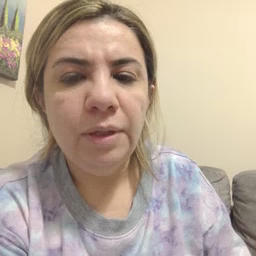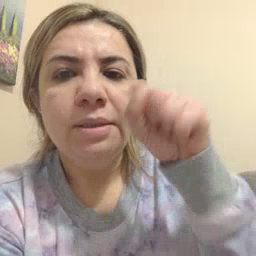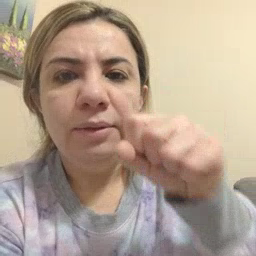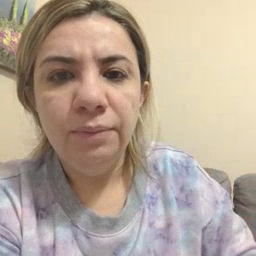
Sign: yes